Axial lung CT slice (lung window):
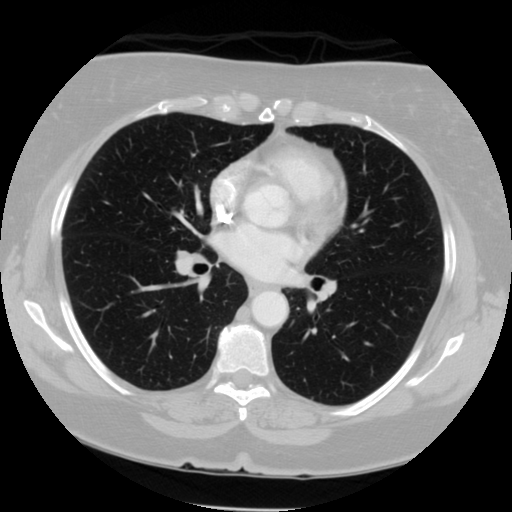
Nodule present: no